Interaction volume radius: 5 \u00c5
Interaction volume height: 10 \u00c5
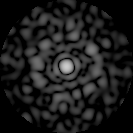
Disorder parameter: 0.8395